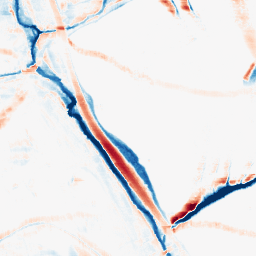
Category: morphological
Decomposition family: morphological_rect
Decomposition parameters: operation: average
width: 20
height: 10
Upsampling method: bspline
Upsampling parameters: scale: 2
Upsampling scale: 2